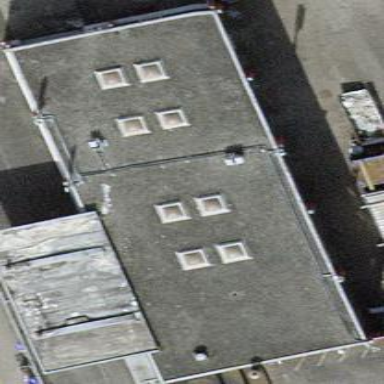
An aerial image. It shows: Office building.